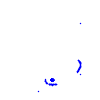
Particle: kaon